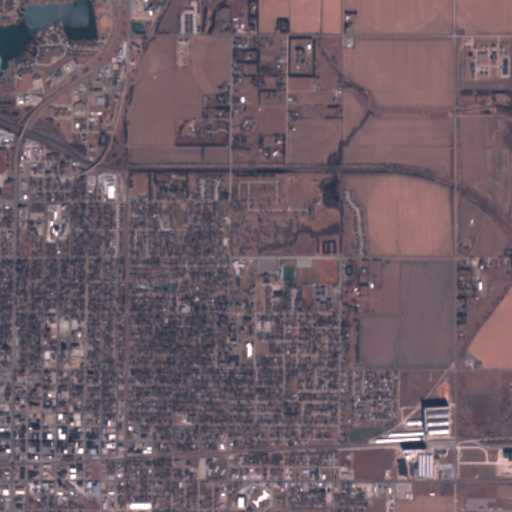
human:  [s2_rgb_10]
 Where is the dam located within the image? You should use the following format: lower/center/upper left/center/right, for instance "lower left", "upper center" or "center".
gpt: The dam is located in the upper left of the image.
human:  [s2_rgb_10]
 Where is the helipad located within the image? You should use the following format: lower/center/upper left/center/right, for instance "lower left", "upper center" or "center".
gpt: The helipad is located in the center left of the image.
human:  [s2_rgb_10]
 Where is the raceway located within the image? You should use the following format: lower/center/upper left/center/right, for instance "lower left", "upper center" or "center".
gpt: The raceway is located in the lower right of the image.
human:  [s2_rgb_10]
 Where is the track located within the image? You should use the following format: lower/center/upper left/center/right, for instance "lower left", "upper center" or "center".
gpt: The track is located in the center of the image.
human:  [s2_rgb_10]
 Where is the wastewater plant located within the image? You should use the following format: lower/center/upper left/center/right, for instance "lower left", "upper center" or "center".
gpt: The wastewater plant is located in the upper right of the image.
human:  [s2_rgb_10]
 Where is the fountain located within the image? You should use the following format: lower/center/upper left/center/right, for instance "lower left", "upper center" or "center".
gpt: The fountain is located in the lower left of the image.
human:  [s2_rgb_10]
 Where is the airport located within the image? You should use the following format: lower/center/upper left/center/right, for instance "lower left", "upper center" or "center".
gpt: There is no airport in the image.